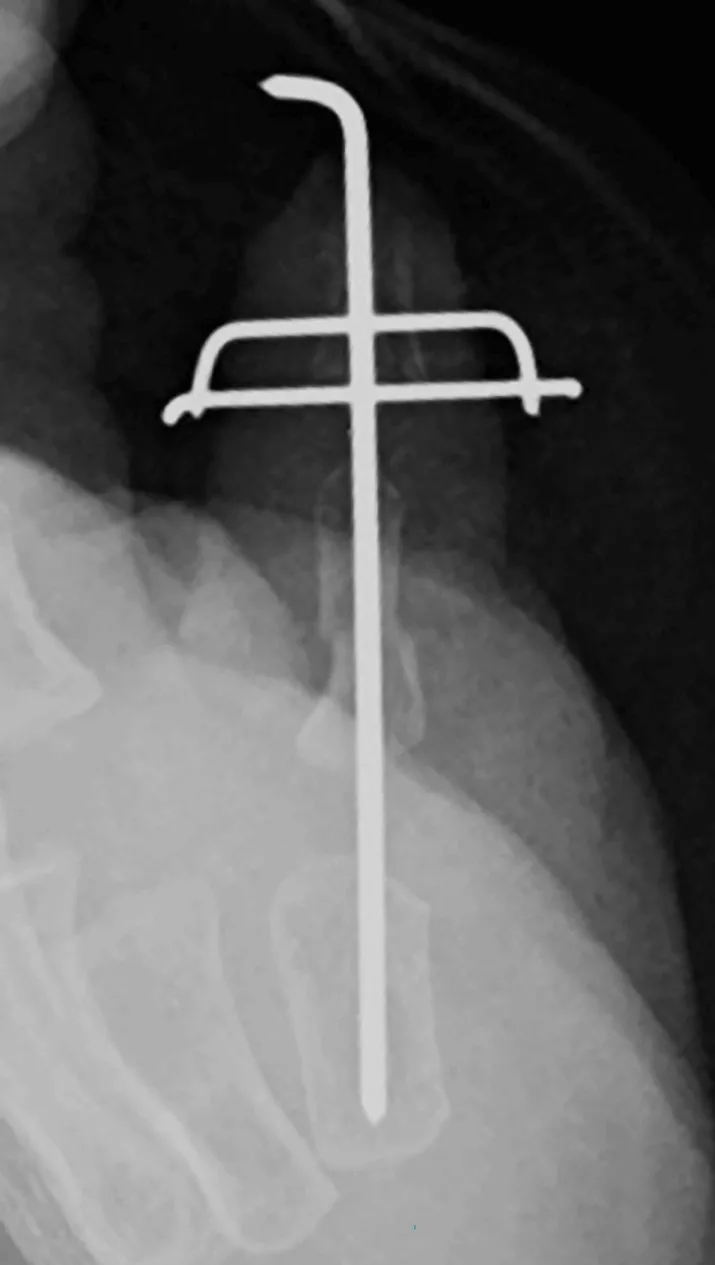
Radiographic image after the surgery.
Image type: radiology (x_ray)